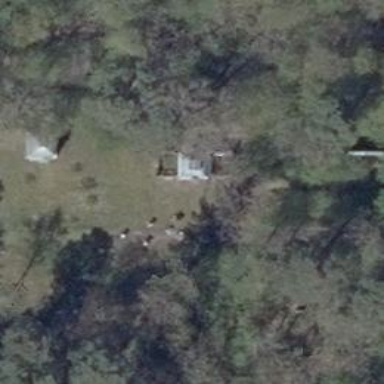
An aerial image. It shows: Historic tomb in cemetery.